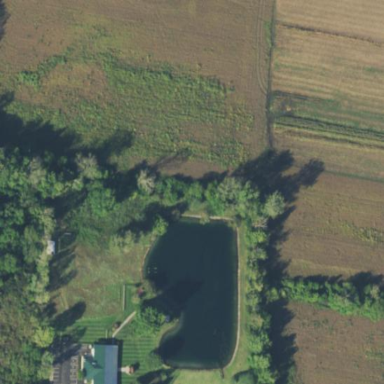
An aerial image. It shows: Pond surrounded by natural water.